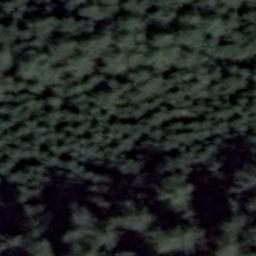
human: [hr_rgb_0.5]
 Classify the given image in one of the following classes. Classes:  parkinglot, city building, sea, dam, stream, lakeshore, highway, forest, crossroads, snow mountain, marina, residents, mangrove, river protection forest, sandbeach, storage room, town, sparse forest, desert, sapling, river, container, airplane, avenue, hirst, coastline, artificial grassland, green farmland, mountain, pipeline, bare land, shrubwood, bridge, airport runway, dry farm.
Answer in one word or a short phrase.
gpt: forest